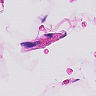
Metastatic tissue present: no